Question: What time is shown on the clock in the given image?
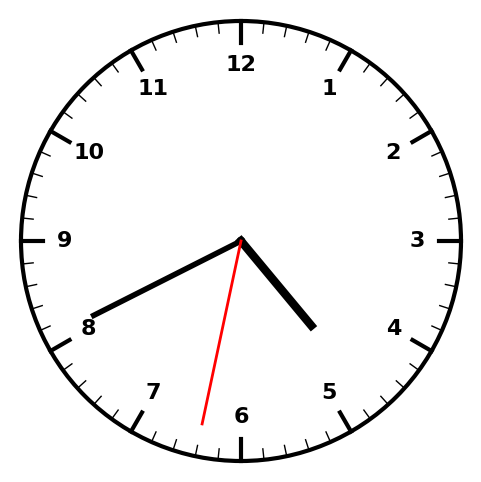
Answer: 04:40:32